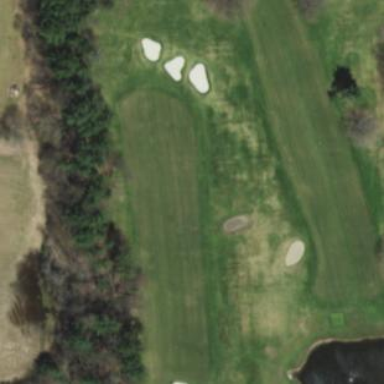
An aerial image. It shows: Rough area in golf course.